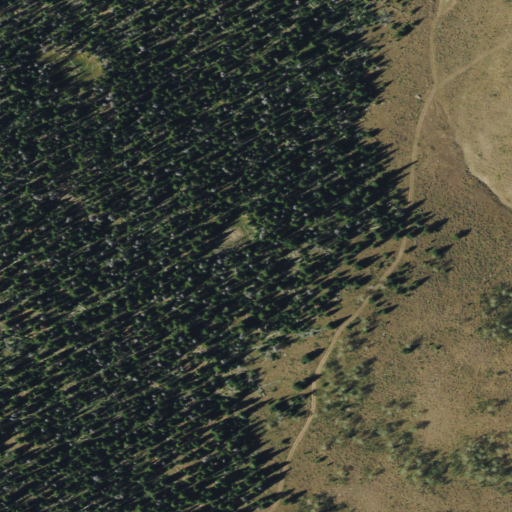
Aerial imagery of mountain in Wyoming named Gypsum Hill containing evergreen forest and shrub